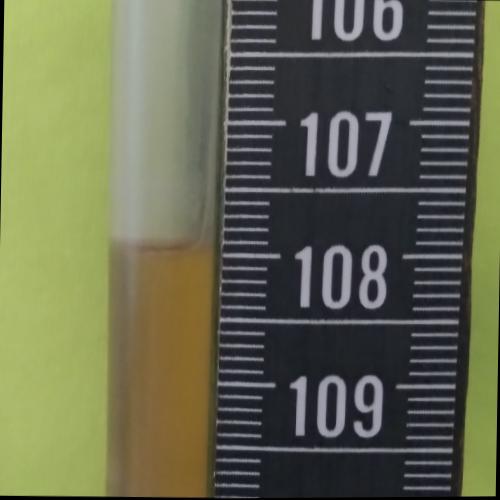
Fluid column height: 108.0 cm